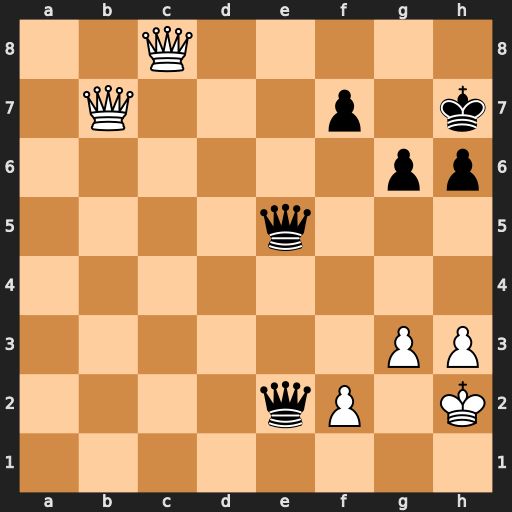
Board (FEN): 2Q5/1Q3p1k/6pp/4q3/8/6PP/4qP1K/8
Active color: w
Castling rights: -
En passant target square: -
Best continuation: Qxf7+ Qg7 Qcg8#